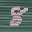
Label: 8